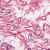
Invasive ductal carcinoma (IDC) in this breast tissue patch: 0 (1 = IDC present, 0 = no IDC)